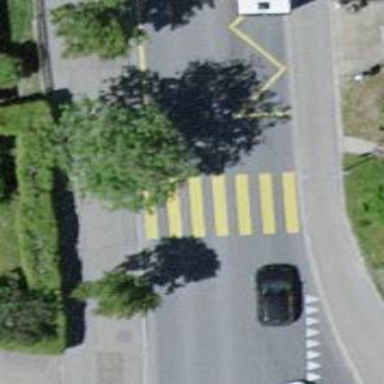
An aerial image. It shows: Uncontrolled crossing on the road.